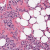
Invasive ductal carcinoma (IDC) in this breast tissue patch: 1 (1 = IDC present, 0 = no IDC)